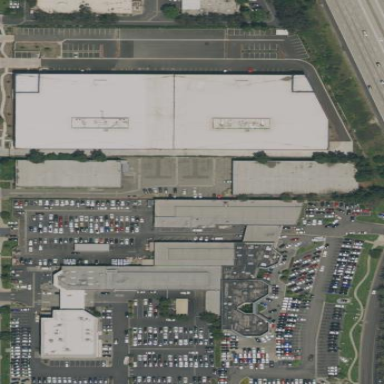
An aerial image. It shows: Car shop building.